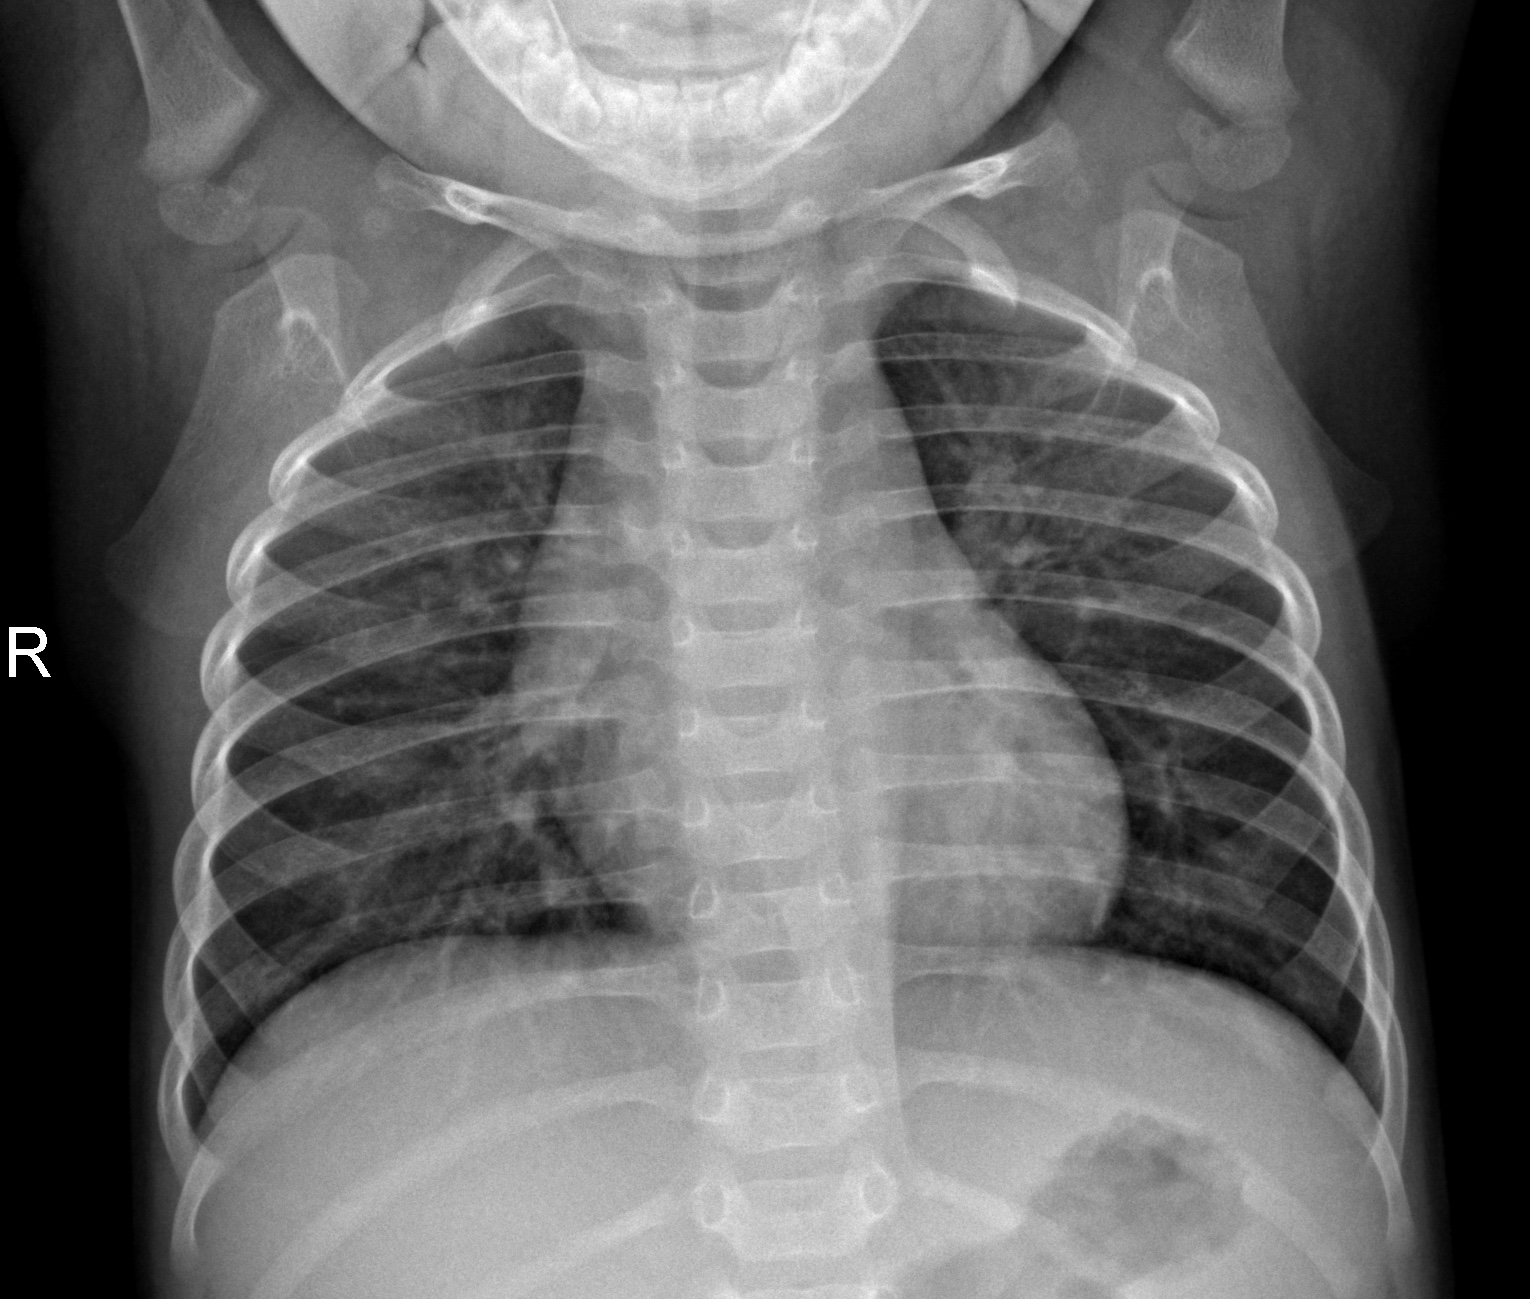
Diagnosis: NORMAL